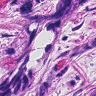
Metastatic tissue present: yes